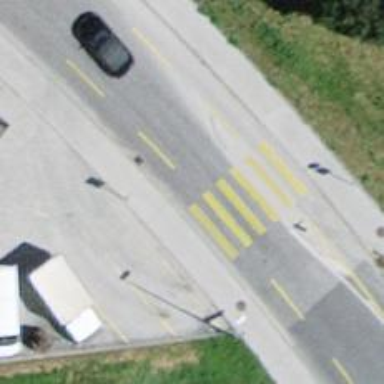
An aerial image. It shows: Uncontrolled crossing with central island on the road.